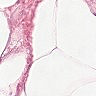
Metastatic tissue present: no